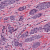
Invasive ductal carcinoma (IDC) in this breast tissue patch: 1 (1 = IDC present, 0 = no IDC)